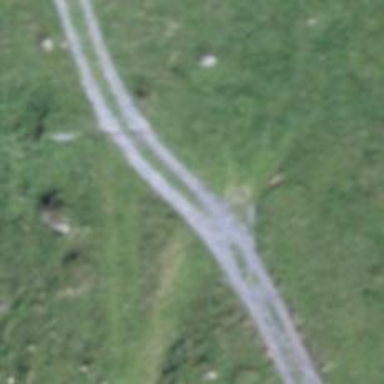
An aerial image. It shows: Gravel track with track type of grade3.